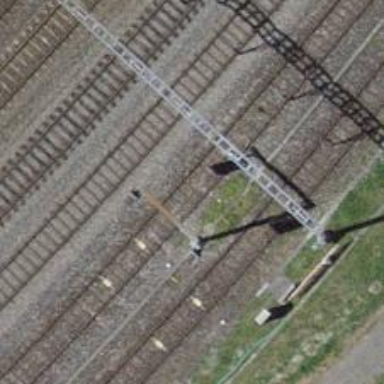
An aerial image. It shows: Railway signal.